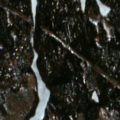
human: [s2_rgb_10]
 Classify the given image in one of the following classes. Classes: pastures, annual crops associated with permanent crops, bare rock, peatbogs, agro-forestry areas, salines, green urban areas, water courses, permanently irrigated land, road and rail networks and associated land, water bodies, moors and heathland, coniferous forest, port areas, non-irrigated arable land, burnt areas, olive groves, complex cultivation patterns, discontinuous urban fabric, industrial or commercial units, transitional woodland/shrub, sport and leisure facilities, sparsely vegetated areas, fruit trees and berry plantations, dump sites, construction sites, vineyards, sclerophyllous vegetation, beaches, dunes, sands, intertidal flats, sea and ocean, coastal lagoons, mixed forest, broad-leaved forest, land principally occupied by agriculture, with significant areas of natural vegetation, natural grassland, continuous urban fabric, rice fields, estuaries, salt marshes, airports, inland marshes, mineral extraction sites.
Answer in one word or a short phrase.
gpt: coniferous forest, mixed forest, water bodies